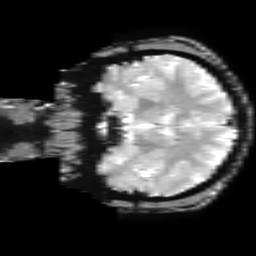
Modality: T2starw
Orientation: coronal
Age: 21
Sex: male
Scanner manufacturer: ge
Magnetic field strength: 3 T
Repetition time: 0.65 s
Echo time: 0.02 s